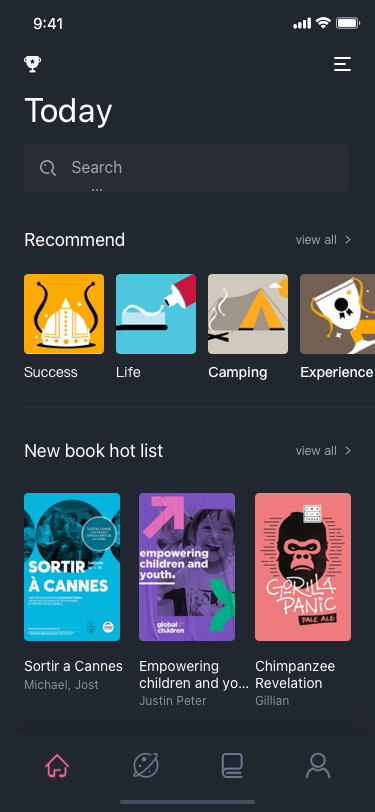
Text in this UI design:
Today
Search…
Experience
Camping
Life
Success
Recommend
view all
New book hot list
view all
Michael, Jost
Sortir a Cannes
Justin Peter
Empowering
children and yo…
Gillian
Chimpanzee
Revelation